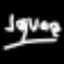
Label: square